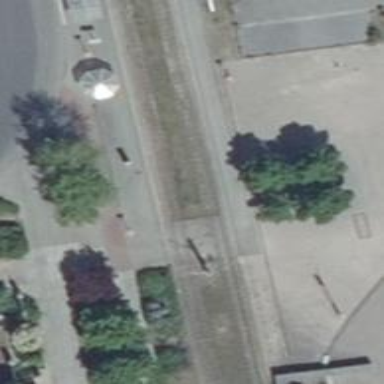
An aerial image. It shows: Crossing for the railway.